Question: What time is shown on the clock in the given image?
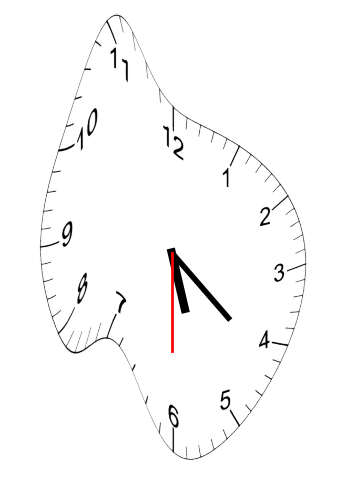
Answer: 05:21:30